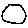
Label: circle